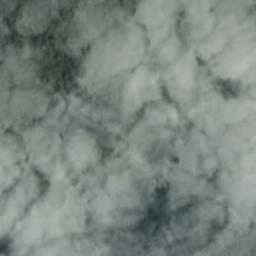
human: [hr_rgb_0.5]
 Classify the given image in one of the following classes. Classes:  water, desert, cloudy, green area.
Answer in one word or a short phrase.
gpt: cloudy